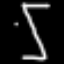
Label: hourglass